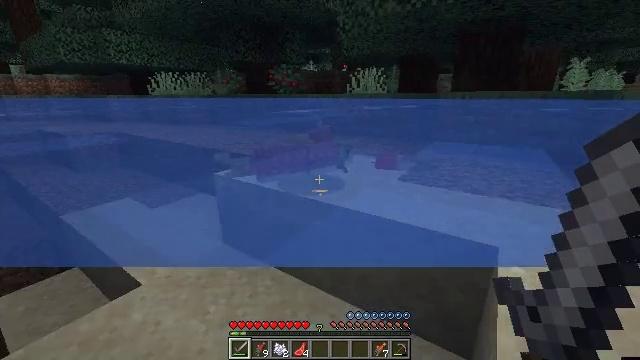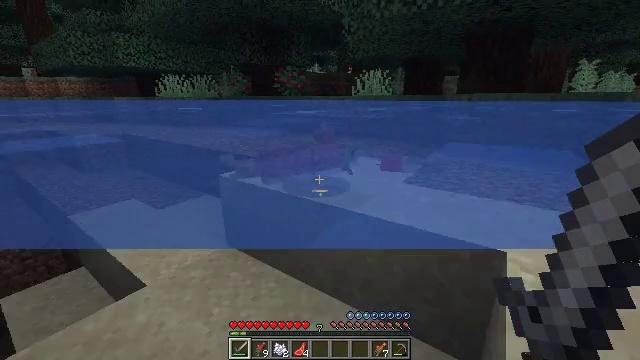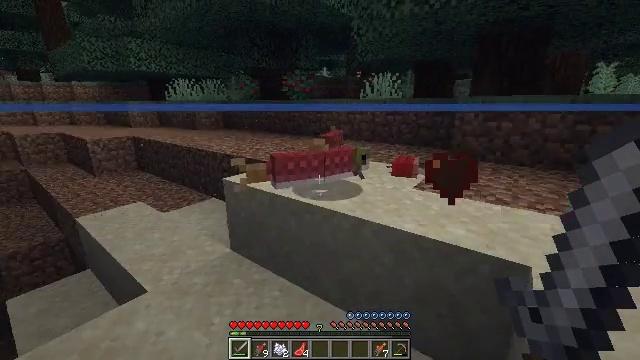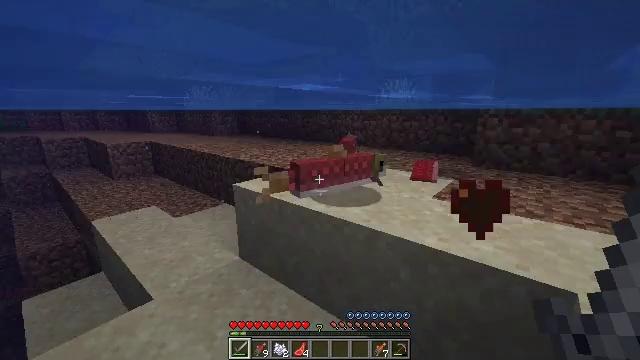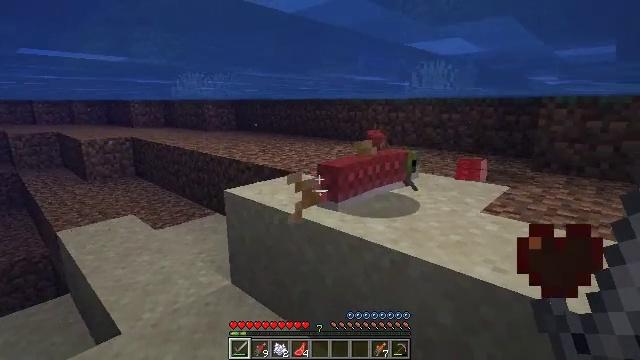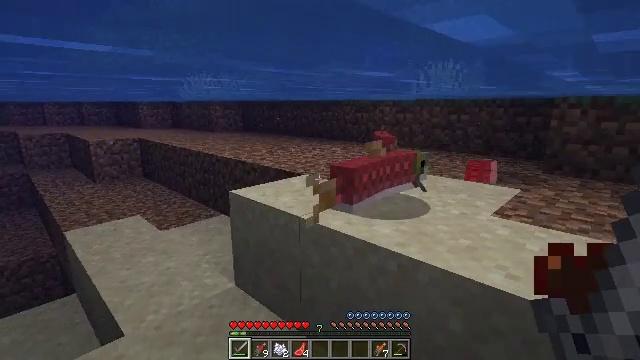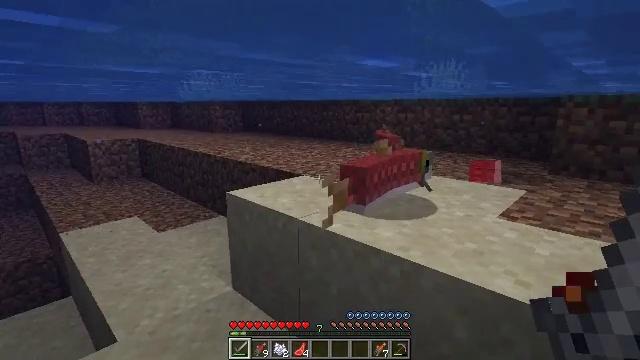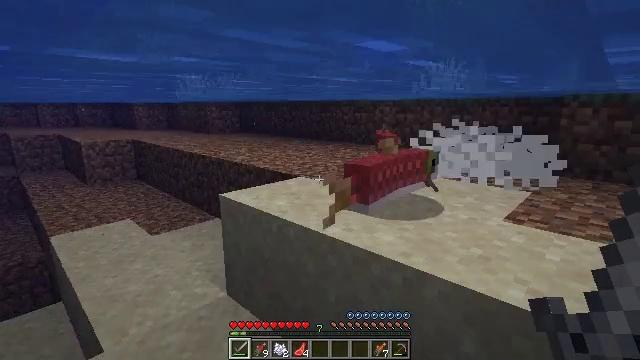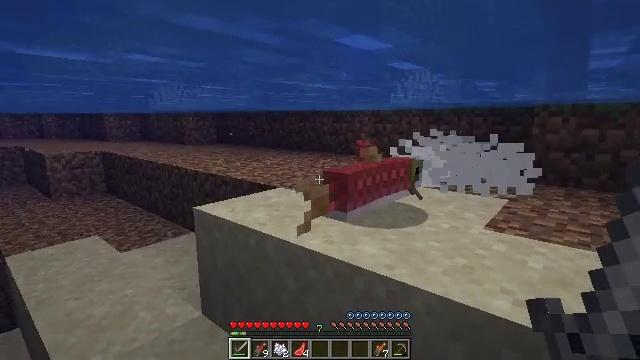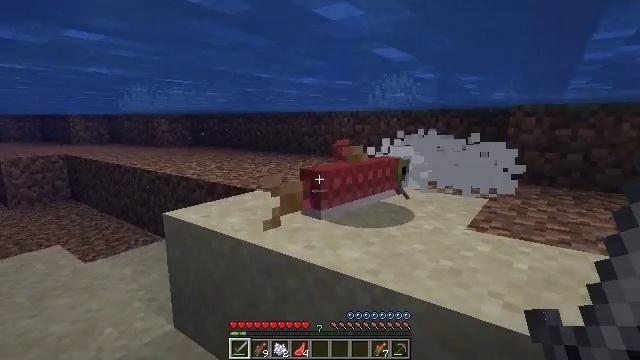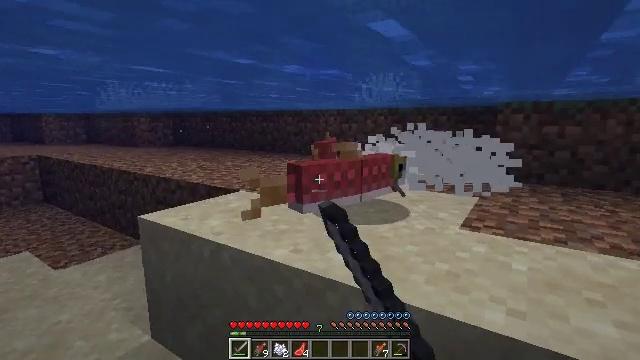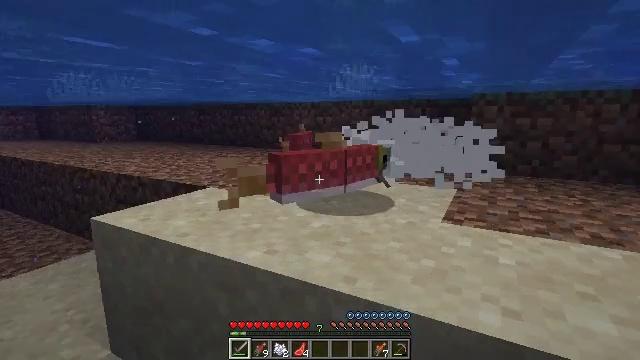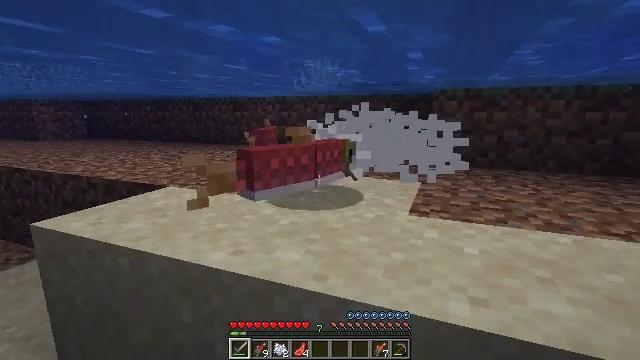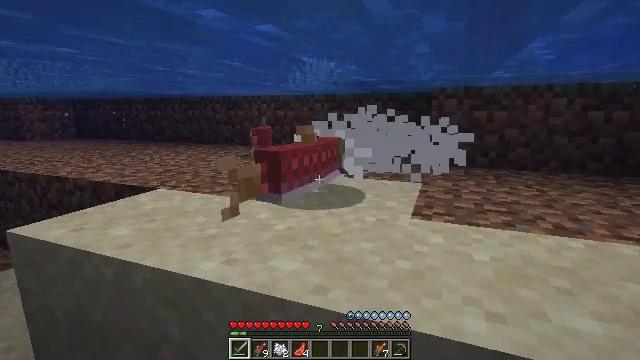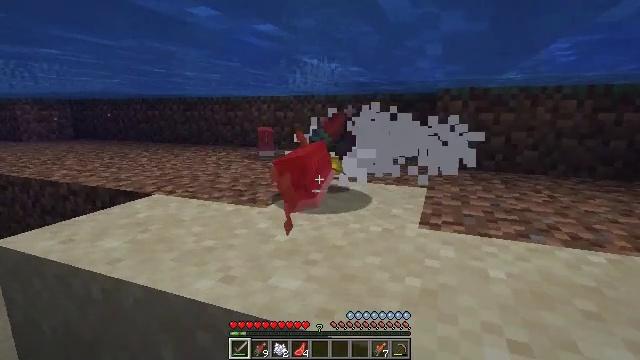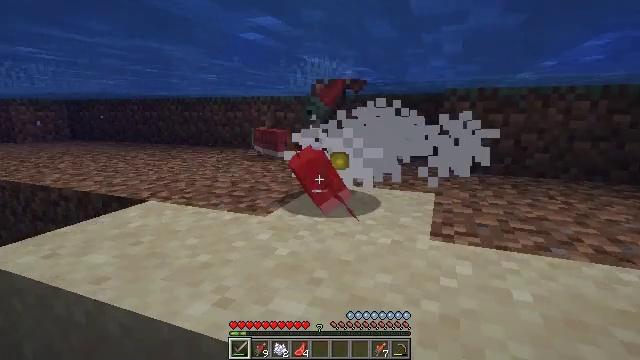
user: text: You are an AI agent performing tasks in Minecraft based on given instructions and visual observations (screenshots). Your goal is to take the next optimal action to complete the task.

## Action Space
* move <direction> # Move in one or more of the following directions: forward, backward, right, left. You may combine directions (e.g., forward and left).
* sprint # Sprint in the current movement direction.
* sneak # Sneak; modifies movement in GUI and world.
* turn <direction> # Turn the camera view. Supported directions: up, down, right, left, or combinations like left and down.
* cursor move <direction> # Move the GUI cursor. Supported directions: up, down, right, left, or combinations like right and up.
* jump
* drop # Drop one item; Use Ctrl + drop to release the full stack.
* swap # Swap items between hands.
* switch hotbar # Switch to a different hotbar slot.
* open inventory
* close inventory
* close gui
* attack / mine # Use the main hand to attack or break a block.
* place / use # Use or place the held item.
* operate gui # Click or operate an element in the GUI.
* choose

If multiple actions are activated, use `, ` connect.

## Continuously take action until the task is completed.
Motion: motion action
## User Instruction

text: Hunt fish.
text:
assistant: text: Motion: move forward, turn left
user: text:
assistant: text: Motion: move forward, turn left
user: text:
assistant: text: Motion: move forward, turn left and up
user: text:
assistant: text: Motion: move forward, turn left and up
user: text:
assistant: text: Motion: move forward, turn left
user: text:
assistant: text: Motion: move forward
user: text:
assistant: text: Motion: move forward
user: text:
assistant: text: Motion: move forward, turn right and up
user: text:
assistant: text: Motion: move forward, turn right, attack / mine
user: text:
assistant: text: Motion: move forward, turn right, attack / mine
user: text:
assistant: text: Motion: move forward, turn right, attack / mine
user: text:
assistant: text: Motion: move forward, turn right
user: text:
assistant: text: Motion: move forward
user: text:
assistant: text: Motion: move forward
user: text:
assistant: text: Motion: move forward
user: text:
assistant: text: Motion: move forward
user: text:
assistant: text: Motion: move forward, attack / mine
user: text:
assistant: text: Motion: move forward, attack / mine
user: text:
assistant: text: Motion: move forward, attack / mine, jump
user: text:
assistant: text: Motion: move forward, turn right and down, jump
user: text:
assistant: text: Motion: move forward, turn right and down, jump
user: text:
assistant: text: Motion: move forward, turn right and down, jump
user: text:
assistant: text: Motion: move forward, turn down, jump
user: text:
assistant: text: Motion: move forward, jump
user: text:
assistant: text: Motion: move forward, jump
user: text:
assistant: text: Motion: move forward, jump
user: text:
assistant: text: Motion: move forward, jump
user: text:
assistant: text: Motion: move forward
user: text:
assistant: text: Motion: move forward
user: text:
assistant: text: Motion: move forward